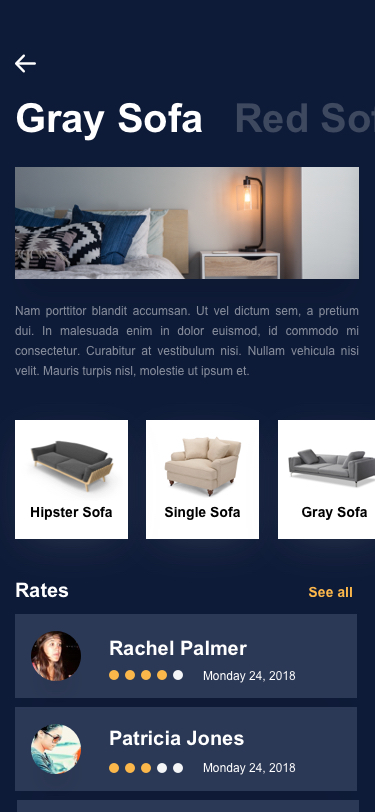
Text in this UI design:
Gray Sofa
Red Sofa
Nam porttitor blandit accumsan. Ut vel dictum sem, a pretium dui. In malesuada enim in dolor euismod, id commodo mi consectetur. Curabitur at vestibulum nisi. Nullam vehicula nisi velit. Mauris turpis nisl, molestie ut ipsum et.
Single Sofa
Gray Sofa
Hipster Sofa
Rates
See all
Rachel Palmer
Monday 24, 2018
Patricia Jones
Monday 24, 2018
Patricia Jones